\fontsize{14pt}{16pt}\selectfont
\RaggedRight

上海教育出版社九年级第一学期《练习部分》第48页复习题B组第2题及参考答案.

如图，图中提供了一种求$\tan15^\circ$的方法，阅读并填空：

先作$\text{Rt}\triangle ABC$，其中$\angle C = 90^\circ$，$\angle ABC = 30^\circ$；然后延长$CB$到点$D$，使$BD = AB$，连结$AD$.

（1）$\angle D = 15^\circ$.

（2）设$AC = t$，那么$BC = \sqrt{3}t$（用$t$的代数式表示，以下同），$BD = 2t$，

（3）$\tan15^\circ = 2 - \sqrt{3}$.

某数学兴趣小组在完成了以上解答后，决定对该问题进一步探究：

【问题探究】

如图1，在$\text{Rt}\triangle ABC$中，$\angle C = 90^\circ$，$\angle ABC = 45^\circ$；然后延长$CB$到点$D$，使$BD = AB$，连接$AD$.

（1）$\angle D = \underline{\qquad}^\circ$.

（2）设$AC = BC = t$，那么$AB = \sqrt{2}t$（用$t$的代数式表示，以下同），$BD = \underline{\qquad}$.

（3）$\tan22.5^\circ = \underline{\qquad}$.

【知识迁移】

如图2，在$\text{Rt}\triangle ABC$中，$\angle C = 90^\circ$，$\tan\angle ABC = \dfrac{2}{3}$。然后延长$CB$到点$D$，使$BD = AB$，连接$AD$。

请用习题中求$\tan15^\circ$的方法求$\tan\dfrac{1}{2}\angle ABC$。

【拓展应用】

如图3，在$\text{Rt}\triangle ABC$中，$\angle C = 90^\circ$，$AC = 18$，$BC = 25$，点$D$、$E$分别在边$AC$、$BC$上，且$DC = 5$，$EC = 12$，连接$AE$、$BD$交于点$P$。求证：$\tan\angle BPE = 1$.

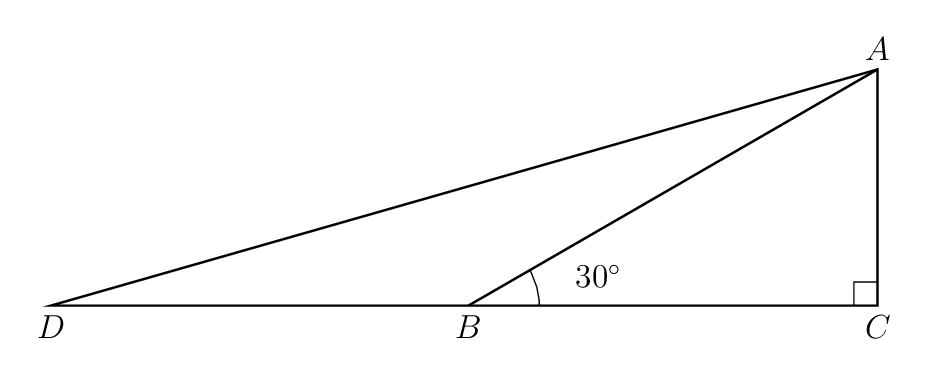
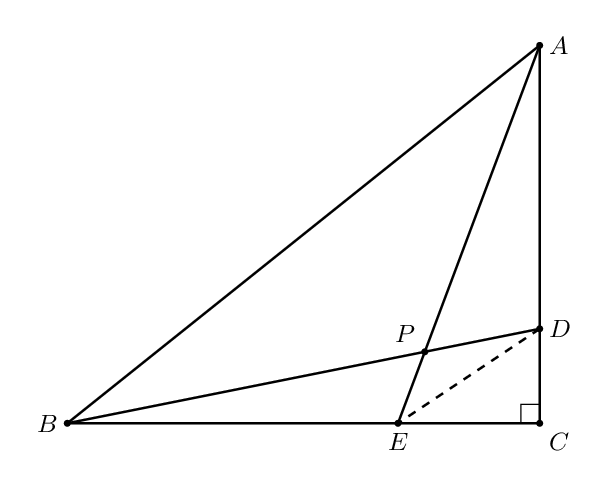
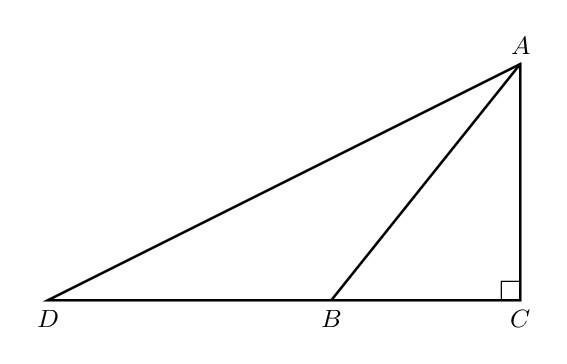
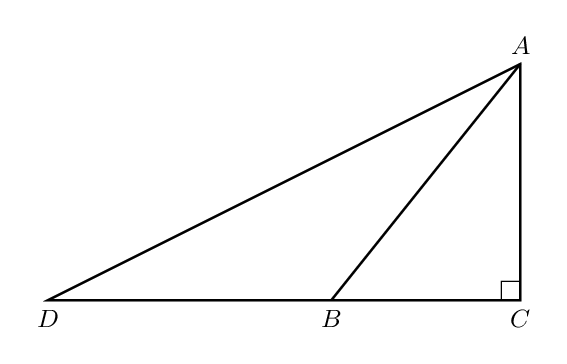
【解答】
【答案】【问题探究】$22.5^\circ$，$\sqrt{2}t$，$\sqrt{2}-1$；【知识迁移】$\dfrac{\sqrt{13}-3}{2}$；【拓展应用】证明见解析

\vspace{0.5cm}

【分析】本题考查了等腰三角形的性质，锐角三角函数的定义，等腰直角三角形的性质，勾股定理熟练掌握锐角三角函数的定义是解题的关键。

\vspace{0.5cm}

【问题探究】（1）由等腰三角形的性质得出答案；

（2）由股定理可得出答案；

（3）由锐角三角函数的定义可得出答案；

【知识迁移】设$AC = 2m$，$BC = 3m$得出，$DB = AB = \sqrt{13}m$由此求出答案；

【拓展应用】连接$DE$，证出$AD = DE = BE$，$\angle EAD = \angle AED$，$\angle EBD = \angle BDE$，设$\angle EBD = \alpha$，$\angle AED = \angle CED = 2\alpha$，$\angle EDC = 2\beta$，求出$\alpha + \beta = 45^\circ$，则可得出答案。

\vspace{0.5cm}

【问题探究】解：（1）$\because AB = BD$，

$\therefore \angle D = \angle DAB$，

$\because \angle ABC = 45^\circ$，$\angle ABC = \angle D + \angle DAB = 45^\circ$，

$\therefore \angle D = 22.5^\circ$，

故答案为：$22.5$；

（2）在$\text{Rt}\triangle ACB$中，$\angle C = 90^\circ$，$\angle ABC = 45^\circ$，$AC = BC = t$，$AB = \sqrt{2}t$，

$\because BD = AB$，

$\therefore BD = AB = \sqrt{2}t$，

故答案为：$\sqrt{2}t$；

（3）在$\text{Rt}\triangle ACD$中，$\angle C = 90^\circ$，$\angle D = 22.5^\circ$，

$DC = BD + BC = (\sqrt{2} + 1)t$，$AC = BC = t$，

$\therefore \tan22.5^\circ = \tan\angle D = \dfrac{AC}{DC} = \dfrac{t}{(\sqrt{2}+1)t} = \sqrt{2}-1$，

故答案为：$\sqrt{2}-1$；

【知识迁移】解：在$\text{Rt}\triangle ACD$中$\angle C = 90^\circ$，$BD = AB$，

$\therefore \angle D = \angle DAB$，

$\because \angle ABC = \angle D + \angle DAB$，

$\therefore \angle D = \dfrac{1}{2}\angle ABC$，

$\text{Rt}\triangle ACB$中，$\tan\angle ABC = \dfrac{2}{3}$，

即$\dfrac{AC}{BC} = \dfrac{2}{3}$，

设$AC = 2m$，

则$BC = 3m$，

$\therefore DB = AB = \sqrt{(2m)^2 + (3m)^2} = \sqrt{13}m$，

$\therefore DC = BD + BC = (\sqrt{13} + 3)m$，

$\tan\dfrac{1}{2}\angle ABC = \tan\angle D = \dfrac{AC}{DC} = \dfrac{2m}{(\sqrt{13}+3)m}$

$= \dfrac{\sqrt{13}-3}{2}$；

【拓展应用】证明：连接$DE$，

$\because DC = 5$，$CE = 12$，

$\therefore DE = \sqrt{DC^2 + CE^2} = 13$，

$\because AC = 18$，$BC = 25$，

$\therefore BE = BC - CE = 13$，

$\therefore AD = AC - CD = 13$，

$\therefore AD = DE = BE$，

$\therefore \angle EAD = \angle AED$，$\angle EBD = \angle BDE$；

设$\angle EBD = \alpha$，$\angle AED = \beta$，

$\therefore \angle CED = 2\alpha$，$\angle EDC = 2\beta$，

$\therefore 2\alpha + 2\beta = 90^\circ$，

$\therefore \alpha + \beta = 45^\circ$，

$\because \angle BPE = \angle PED + \angle PDE = \beta + \alpha$，

$\therefore \angle BPE = 45^\circ$，

$\therefore \tan\angle BPE = \tan45^\circ = 1$。
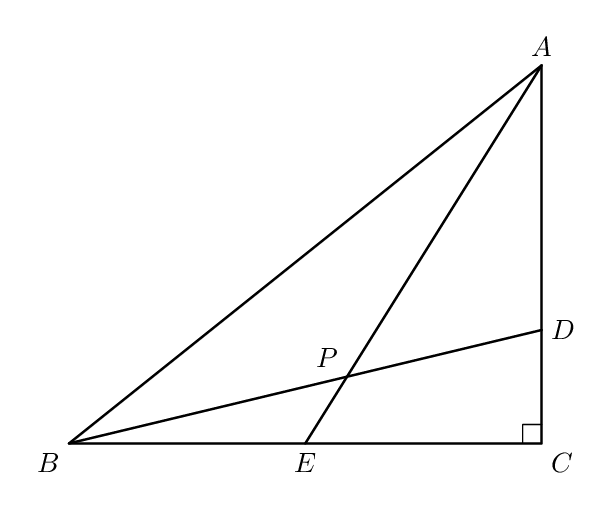